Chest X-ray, AP view. Patient: 48 years old, sex F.
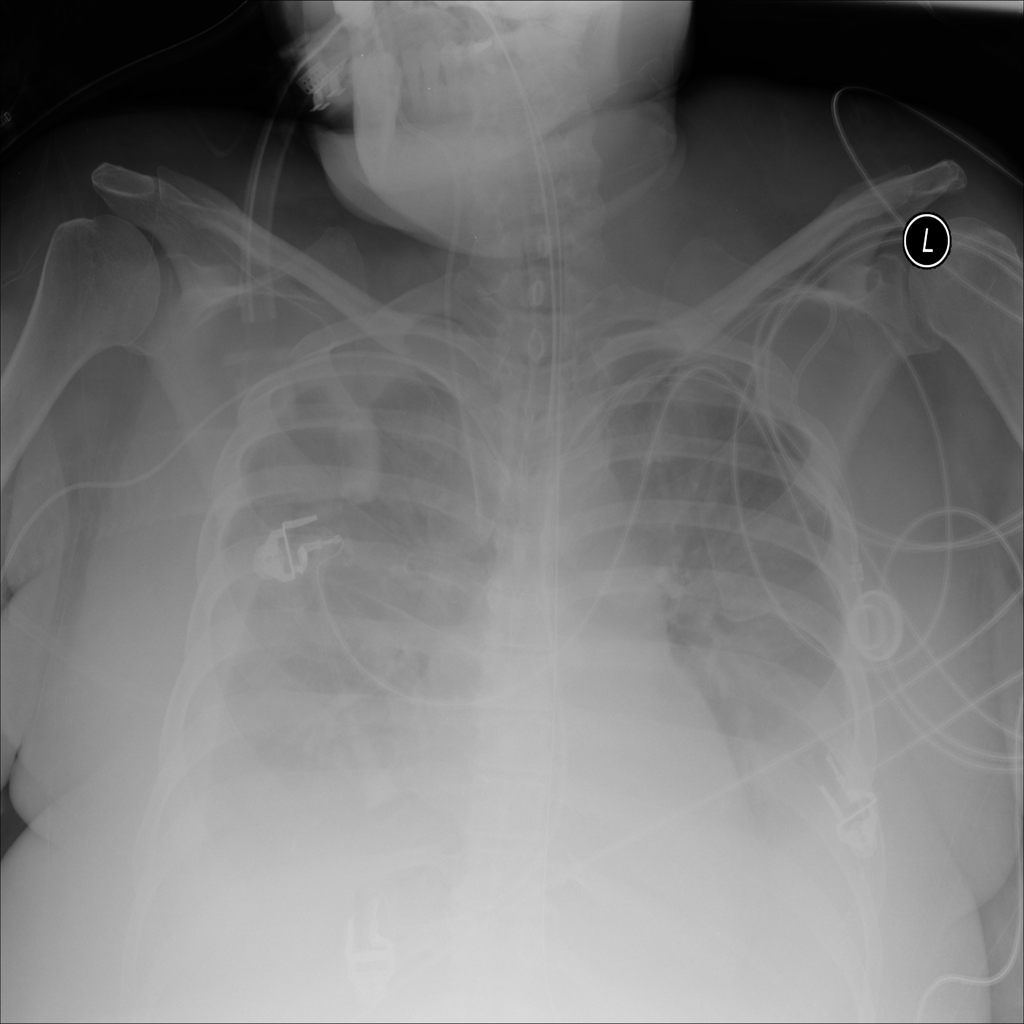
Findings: Effusion, Infiltration